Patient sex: F
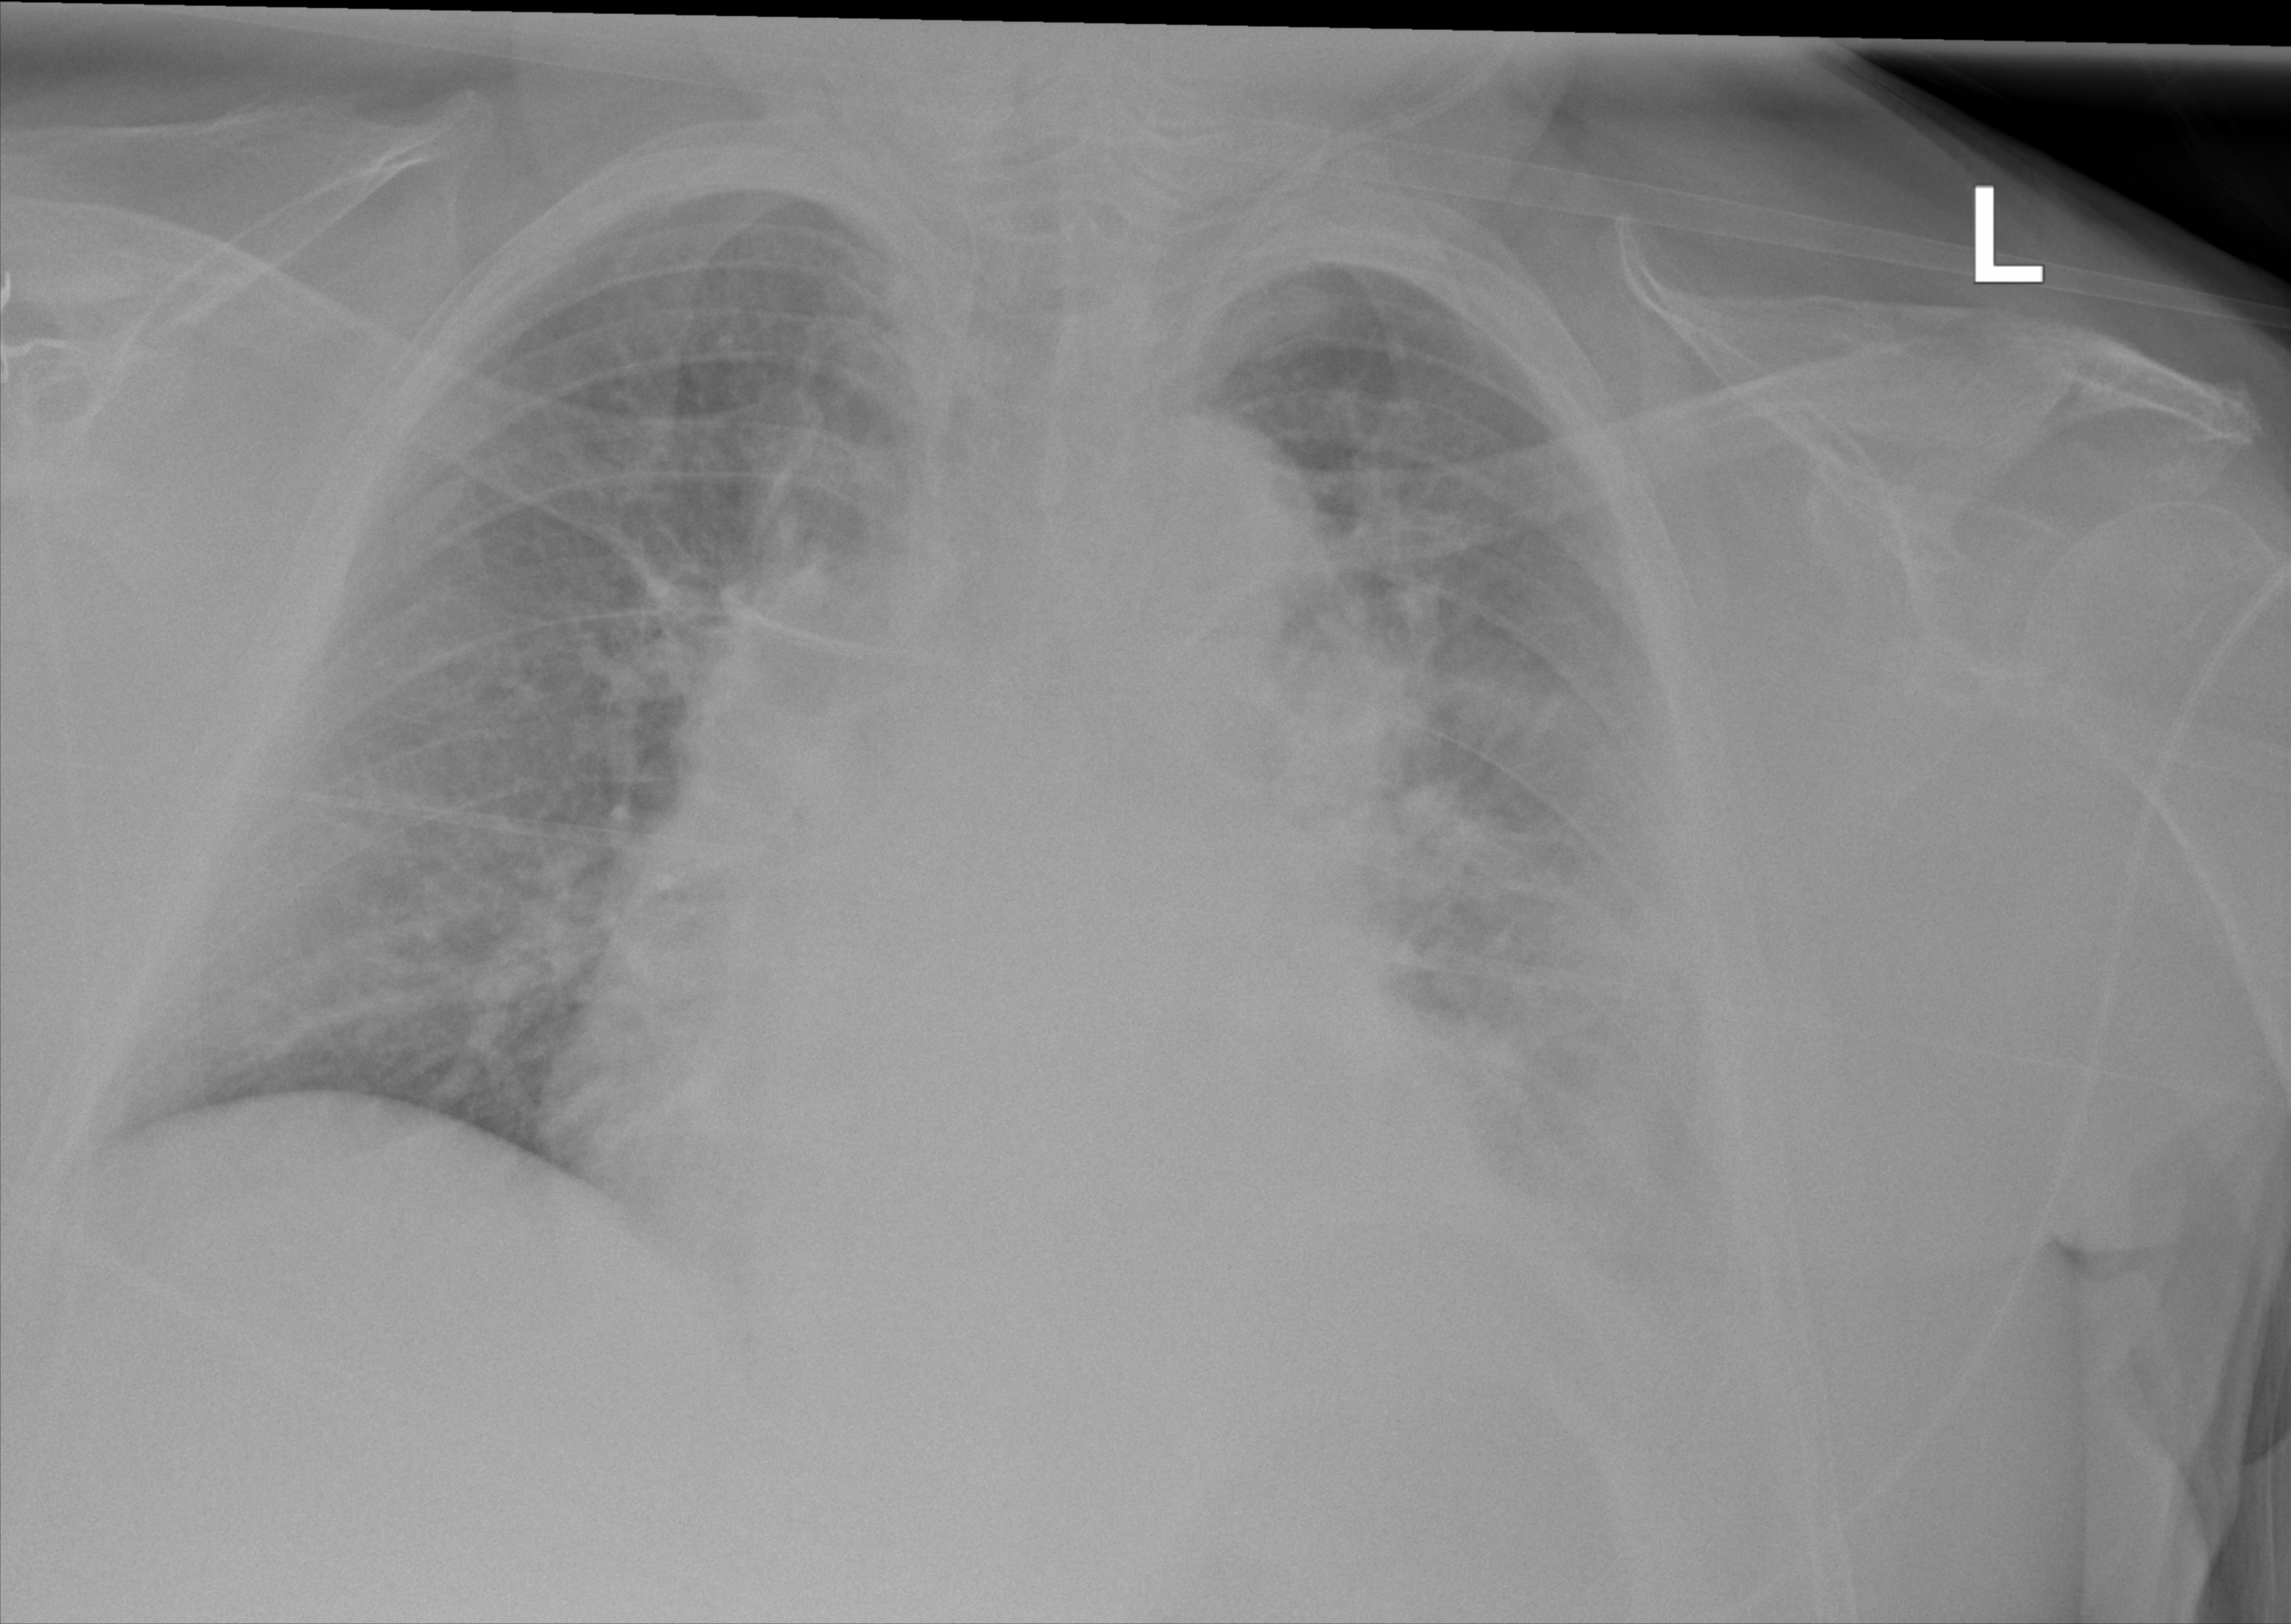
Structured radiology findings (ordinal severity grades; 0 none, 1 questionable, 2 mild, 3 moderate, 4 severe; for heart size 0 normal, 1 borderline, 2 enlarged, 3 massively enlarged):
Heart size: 3
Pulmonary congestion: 2
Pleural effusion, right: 0
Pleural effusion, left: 2
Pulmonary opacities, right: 0
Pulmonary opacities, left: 2
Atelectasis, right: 2
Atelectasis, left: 2